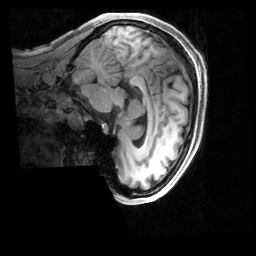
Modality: T1w
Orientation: sagittal
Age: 22
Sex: female
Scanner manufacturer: siemens
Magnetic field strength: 3 T
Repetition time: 2.4 s
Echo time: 0.00231 s